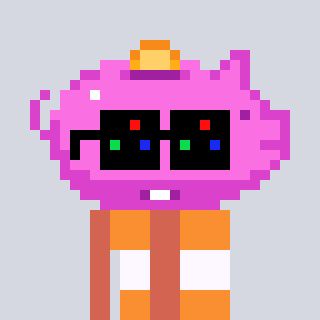
a pixel art character with square black sunglasses, a piggybank-shaped head and a peachy-colored body on a cool background